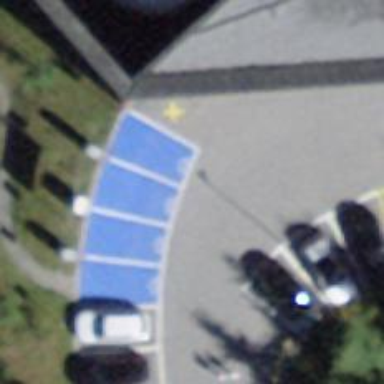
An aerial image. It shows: Charging station.